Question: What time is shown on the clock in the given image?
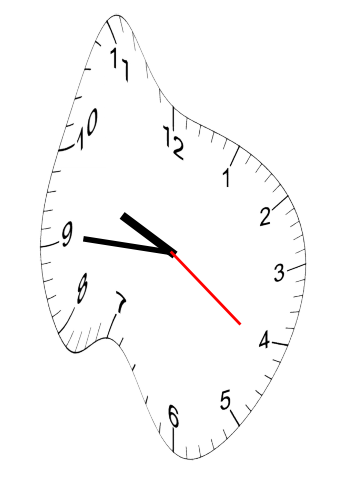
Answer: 09:45:21